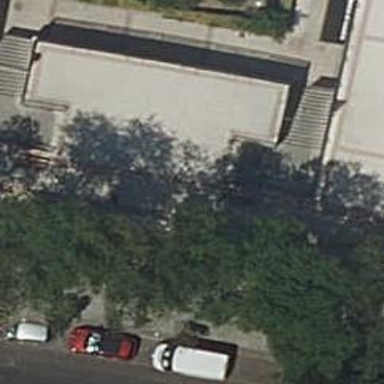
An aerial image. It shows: Road with steps.